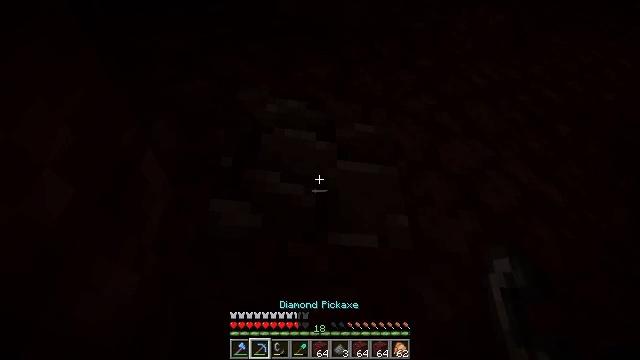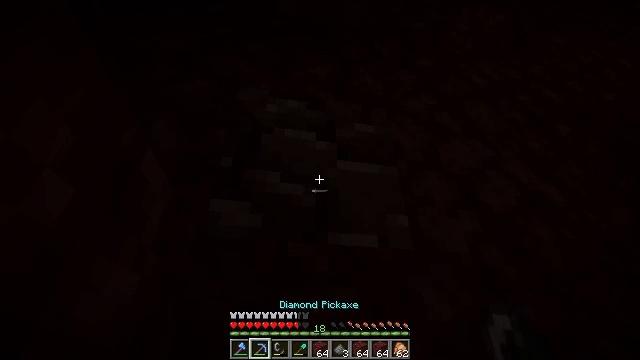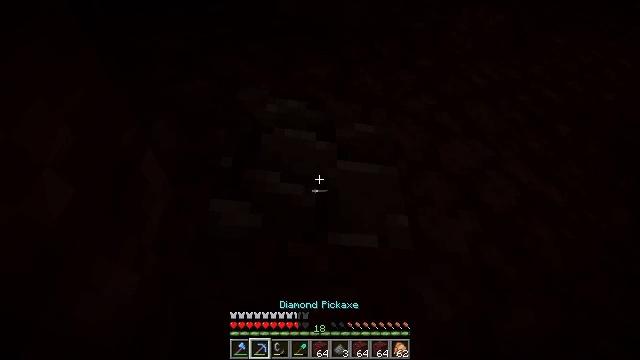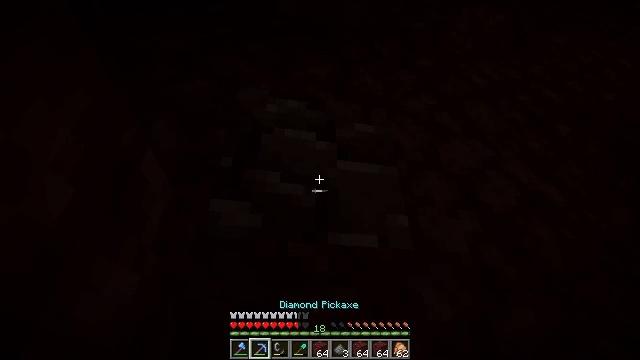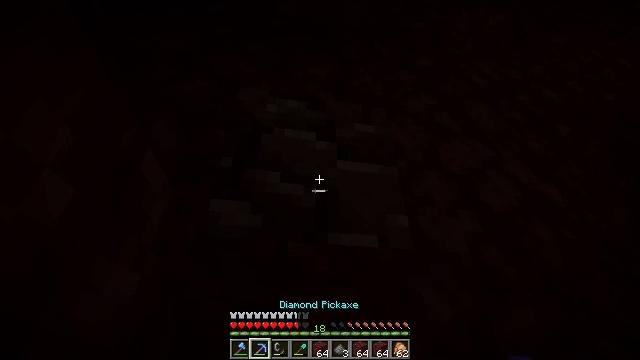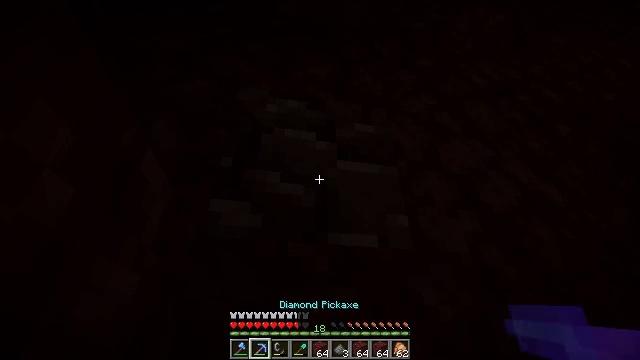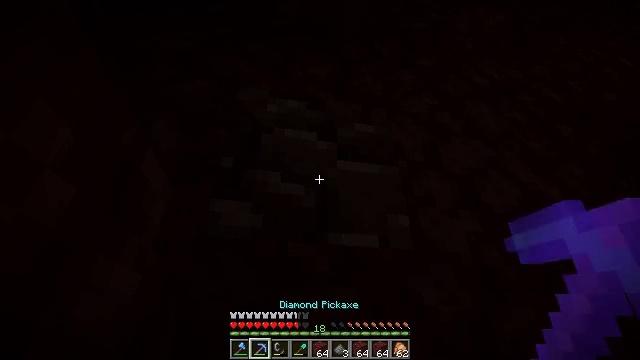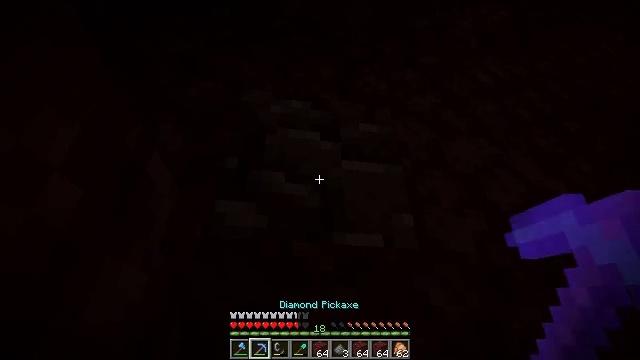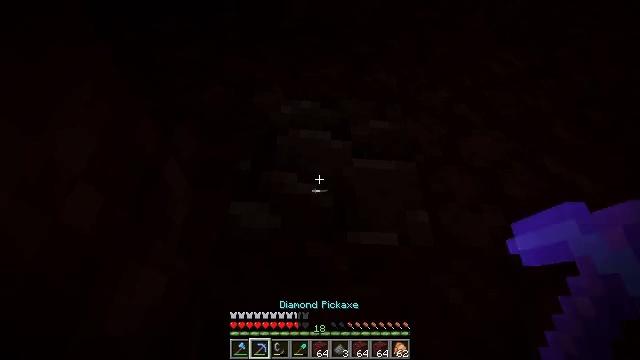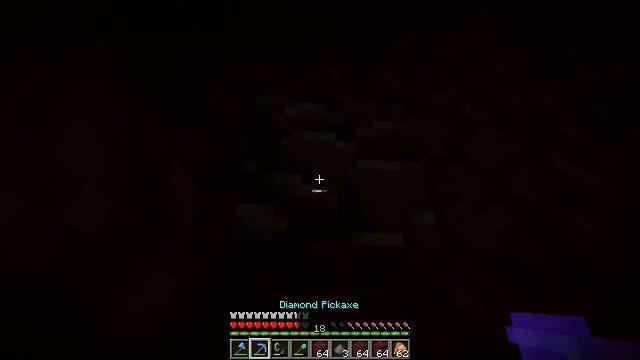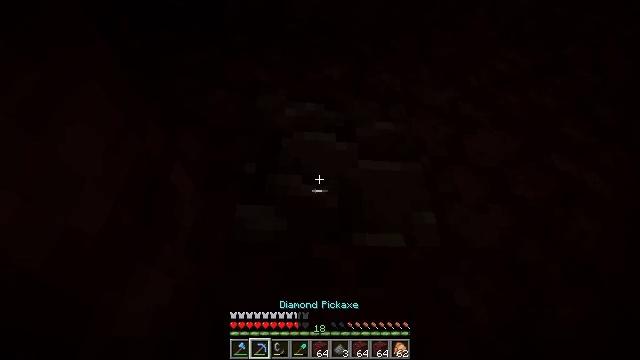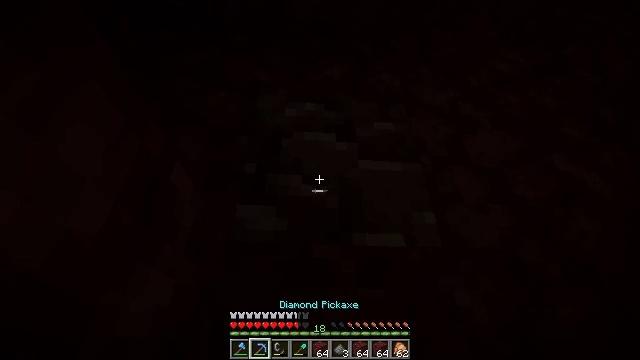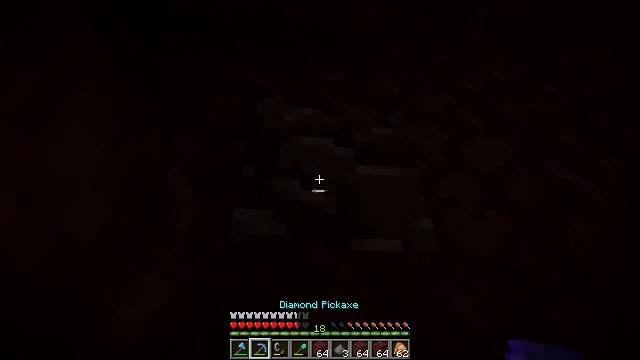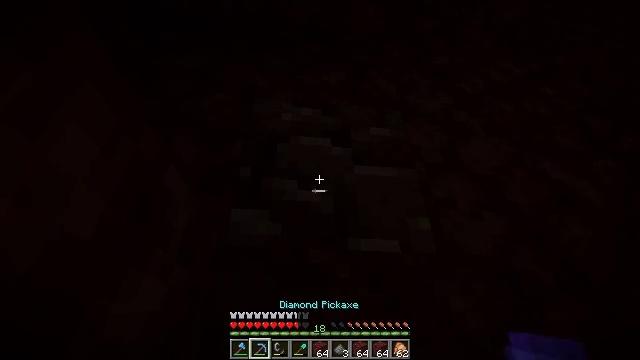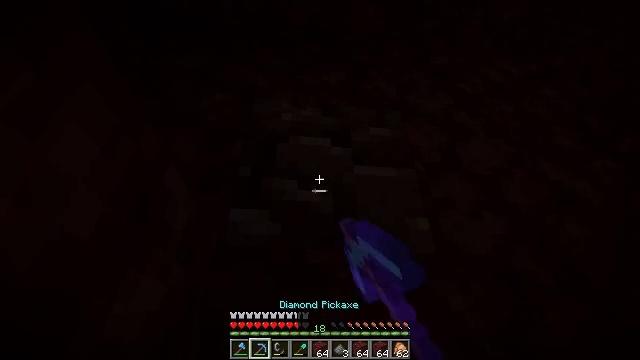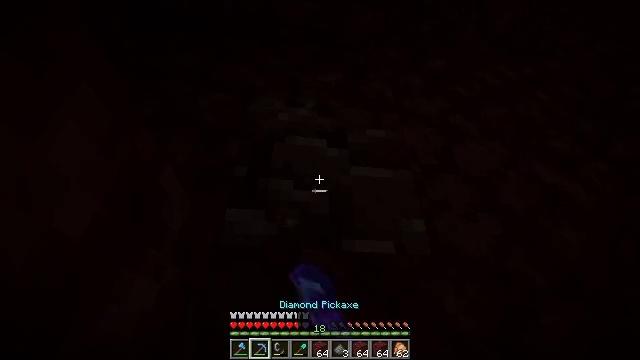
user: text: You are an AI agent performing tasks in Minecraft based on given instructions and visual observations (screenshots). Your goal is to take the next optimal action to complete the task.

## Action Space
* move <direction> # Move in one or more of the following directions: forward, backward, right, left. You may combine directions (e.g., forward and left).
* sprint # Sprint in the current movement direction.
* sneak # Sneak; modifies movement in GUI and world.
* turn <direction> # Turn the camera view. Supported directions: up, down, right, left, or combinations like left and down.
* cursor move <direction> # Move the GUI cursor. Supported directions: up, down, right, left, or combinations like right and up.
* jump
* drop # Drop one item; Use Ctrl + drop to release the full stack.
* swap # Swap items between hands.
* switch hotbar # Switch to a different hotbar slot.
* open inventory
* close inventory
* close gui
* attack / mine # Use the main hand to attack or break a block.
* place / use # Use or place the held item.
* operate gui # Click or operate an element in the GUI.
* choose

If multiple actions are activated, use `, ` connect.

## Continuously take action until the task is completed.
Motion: motion action
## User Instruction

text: Mine the ancient debris in the Nether.
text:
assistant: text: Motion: no_op
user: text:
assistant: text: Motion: no_op
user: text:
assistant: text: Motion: no_op
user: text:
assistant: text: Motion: no_op
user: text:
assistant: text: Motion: no_op
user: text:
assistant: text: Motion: no_op
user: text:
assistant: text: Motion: turn left
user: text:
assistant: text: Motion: turn left
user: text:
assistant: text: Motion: turn left
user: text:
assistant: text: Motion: no_op
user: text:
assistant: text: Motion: no_op
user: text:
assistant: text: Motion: turn up
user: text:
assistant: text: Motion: attack / mine
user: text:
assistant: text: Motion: attack / mine
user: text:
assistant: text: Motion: attack / mine
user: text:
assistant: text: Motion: turn right, attack / mine
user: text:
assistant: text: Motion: turn right, attack / mine
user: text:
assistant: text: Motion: attack / mine
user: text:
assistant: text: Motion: attack / mine
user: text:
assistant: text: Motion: attack / mine
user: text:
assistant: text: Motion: attack / mine
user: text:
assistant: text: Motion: attack / mine
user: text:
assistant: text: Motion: attack / mine
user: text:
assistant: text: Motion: attack / mine
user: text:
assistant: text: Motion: attack / mine
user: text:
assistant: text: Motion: attack / mine
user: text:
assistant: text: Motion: attack / mine
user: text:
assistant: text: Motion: attack / mine
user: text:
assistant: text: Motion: attack / mine
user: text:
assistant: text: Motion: attack / mine